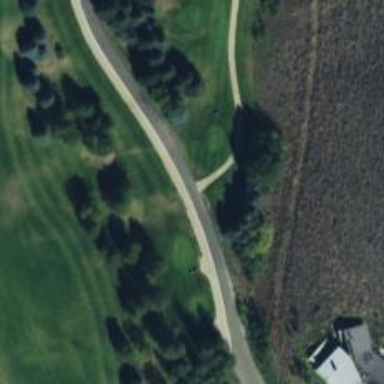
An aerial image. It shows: Service road designated as golf cart path.